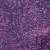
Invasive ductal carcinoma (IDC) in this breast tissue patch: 0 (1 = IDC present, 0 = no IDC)